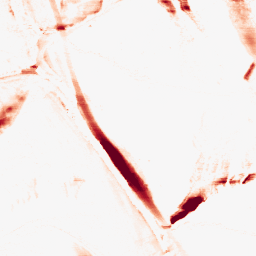
Category: morphological
Decomposition family: morphological_ellipse
Decomposition parameters: operation: opening
width: 5
height: 30
Upsampling method: bicubic_3x
Upsampling parameters: scale: 3
Upsampling scale: 3